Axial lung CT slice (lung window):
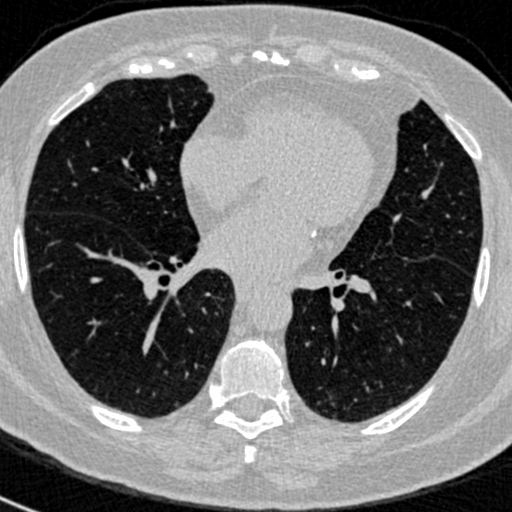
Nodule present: no